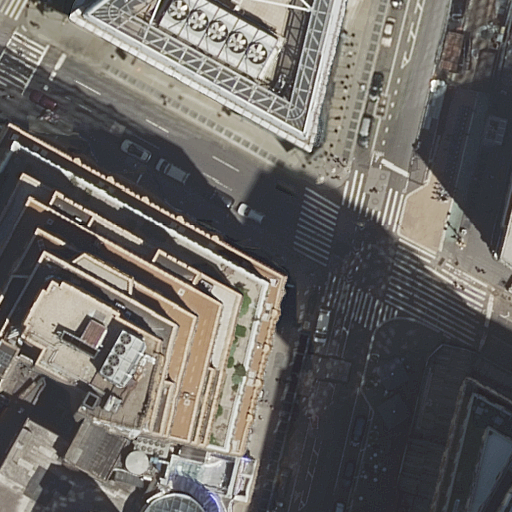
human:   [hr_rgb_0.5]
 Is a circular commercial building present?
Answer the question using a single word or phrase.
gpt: no

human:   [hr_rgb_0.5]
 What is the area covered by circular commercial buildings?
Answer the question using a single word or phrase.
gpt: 0m2

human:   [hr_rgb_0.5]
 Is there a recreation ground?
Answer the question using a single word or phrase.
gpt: no

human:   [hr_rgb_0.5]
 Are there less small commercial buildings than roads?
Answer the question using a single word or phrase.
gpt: yes

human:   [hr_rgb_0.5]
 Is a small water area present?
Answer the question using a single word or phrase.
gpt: no

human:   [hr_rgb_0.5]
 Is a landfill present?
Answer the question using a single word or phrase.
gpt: no

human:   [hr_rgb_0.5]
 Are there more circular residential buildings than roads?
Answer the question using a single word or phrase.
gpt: no

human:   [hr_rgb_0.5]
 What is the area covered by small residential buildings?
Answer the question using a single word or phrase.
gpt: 104m2

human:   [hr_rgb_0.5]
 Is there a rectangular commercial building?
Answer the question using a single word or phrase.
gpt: yes

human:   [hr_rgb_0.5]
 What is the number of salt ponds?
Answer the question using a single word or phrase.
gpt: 0

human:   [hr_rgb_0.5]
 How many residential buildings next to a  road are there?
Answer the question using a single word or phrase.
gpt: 5

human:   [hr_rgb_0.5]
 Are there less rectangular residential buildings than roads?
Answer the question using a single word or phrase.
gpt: yes

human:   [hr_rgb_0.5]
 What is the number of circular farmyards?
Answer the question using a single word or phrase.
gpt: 0

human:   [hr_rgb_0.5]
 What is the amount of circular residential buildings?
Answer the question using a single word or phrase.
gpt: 0

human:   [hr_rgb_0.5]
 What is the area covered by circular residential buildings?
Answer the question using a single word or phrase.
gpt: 0m2

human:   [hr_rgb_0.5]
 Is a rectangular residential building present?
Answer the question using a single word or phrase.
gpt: yes

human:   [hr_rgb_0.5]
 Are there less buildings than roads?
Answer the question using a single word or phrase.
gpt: yes

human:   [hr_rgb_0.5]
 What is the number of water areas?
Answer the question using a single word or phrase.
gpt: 0

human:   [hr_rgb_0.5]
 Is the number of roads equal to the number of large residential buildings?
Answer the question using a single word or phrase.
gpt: no

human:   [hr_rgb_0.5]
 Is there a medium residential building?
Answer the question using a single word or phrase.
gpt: yes

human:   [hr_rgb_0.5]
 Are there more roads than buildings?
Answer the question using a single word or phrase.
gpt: yes

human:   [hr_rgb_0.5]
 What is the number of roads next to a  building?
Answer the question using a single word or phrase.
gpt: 8

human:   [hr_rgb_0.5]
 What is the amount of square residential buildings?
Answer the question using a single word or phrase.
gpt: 0

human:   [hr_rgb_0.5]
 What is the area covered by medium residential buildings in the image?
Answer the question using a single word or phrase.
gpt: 633m2

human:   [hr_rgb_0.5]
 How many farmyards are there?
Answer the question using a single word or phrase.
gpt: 0

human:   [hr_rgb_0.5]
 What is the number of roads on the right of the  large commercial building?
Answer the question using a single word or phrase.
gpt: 4

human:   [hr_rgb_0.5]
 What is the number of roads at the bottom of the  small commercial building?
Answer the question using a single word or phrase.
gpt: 1

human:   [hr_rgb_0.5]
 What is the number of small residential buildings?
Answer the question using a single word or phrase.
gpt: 2

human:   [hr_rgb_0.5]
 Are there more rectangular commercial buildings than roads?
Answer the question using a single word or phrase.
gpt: no

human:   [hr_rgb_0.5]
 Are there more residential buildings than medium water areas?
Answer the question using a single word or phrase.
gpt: yes

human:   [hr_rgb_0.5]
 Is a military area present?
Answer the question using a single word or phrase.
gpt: no

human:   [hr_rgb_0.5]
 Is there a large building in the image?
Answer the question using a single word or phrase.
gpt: yes

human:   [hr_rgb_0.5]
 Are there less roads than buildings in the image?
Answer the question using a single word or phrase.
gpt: no

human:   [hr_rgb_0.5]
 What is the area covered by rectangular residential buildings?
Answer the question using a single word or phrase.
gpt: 416m2

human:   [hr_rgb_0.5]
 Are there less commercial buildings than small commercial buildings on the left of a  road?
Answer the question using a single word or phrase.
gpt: no

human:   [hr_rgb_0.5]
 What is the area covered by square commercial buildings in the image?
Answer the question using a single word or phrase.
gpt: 0m2